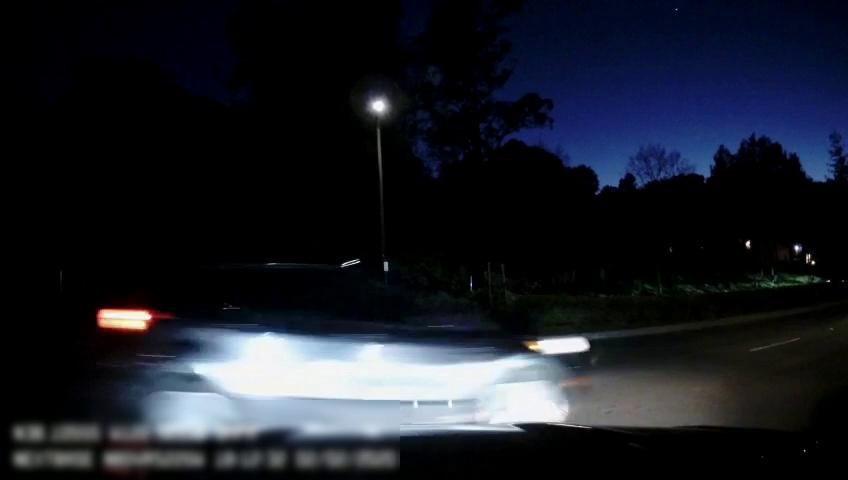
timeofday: Night
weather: Other
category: Drivable Space
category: Vehicles | SUV
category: Lanes | Current Lane